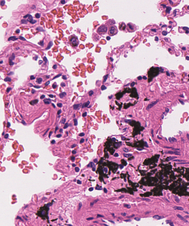
Tumor epithelial tissue: no
Tumor-associated stroma tissue: no
Normal tissue: yes